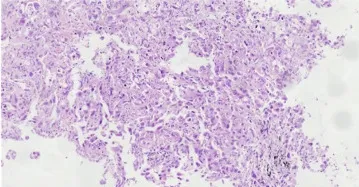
Pathologic findings: (A) the large-sized epithelioid tumor cells were arranged in a nest-like pattern, and they had wide cytoplasm with obvious atypia, large and clear cell nuclear, and nuclear fission. The pathologic diagnosis of the biopsy specimens was poorly differentiated lung adenocarcinoma (H&E, SP x200).
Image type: pathology (h&e)